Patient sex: M
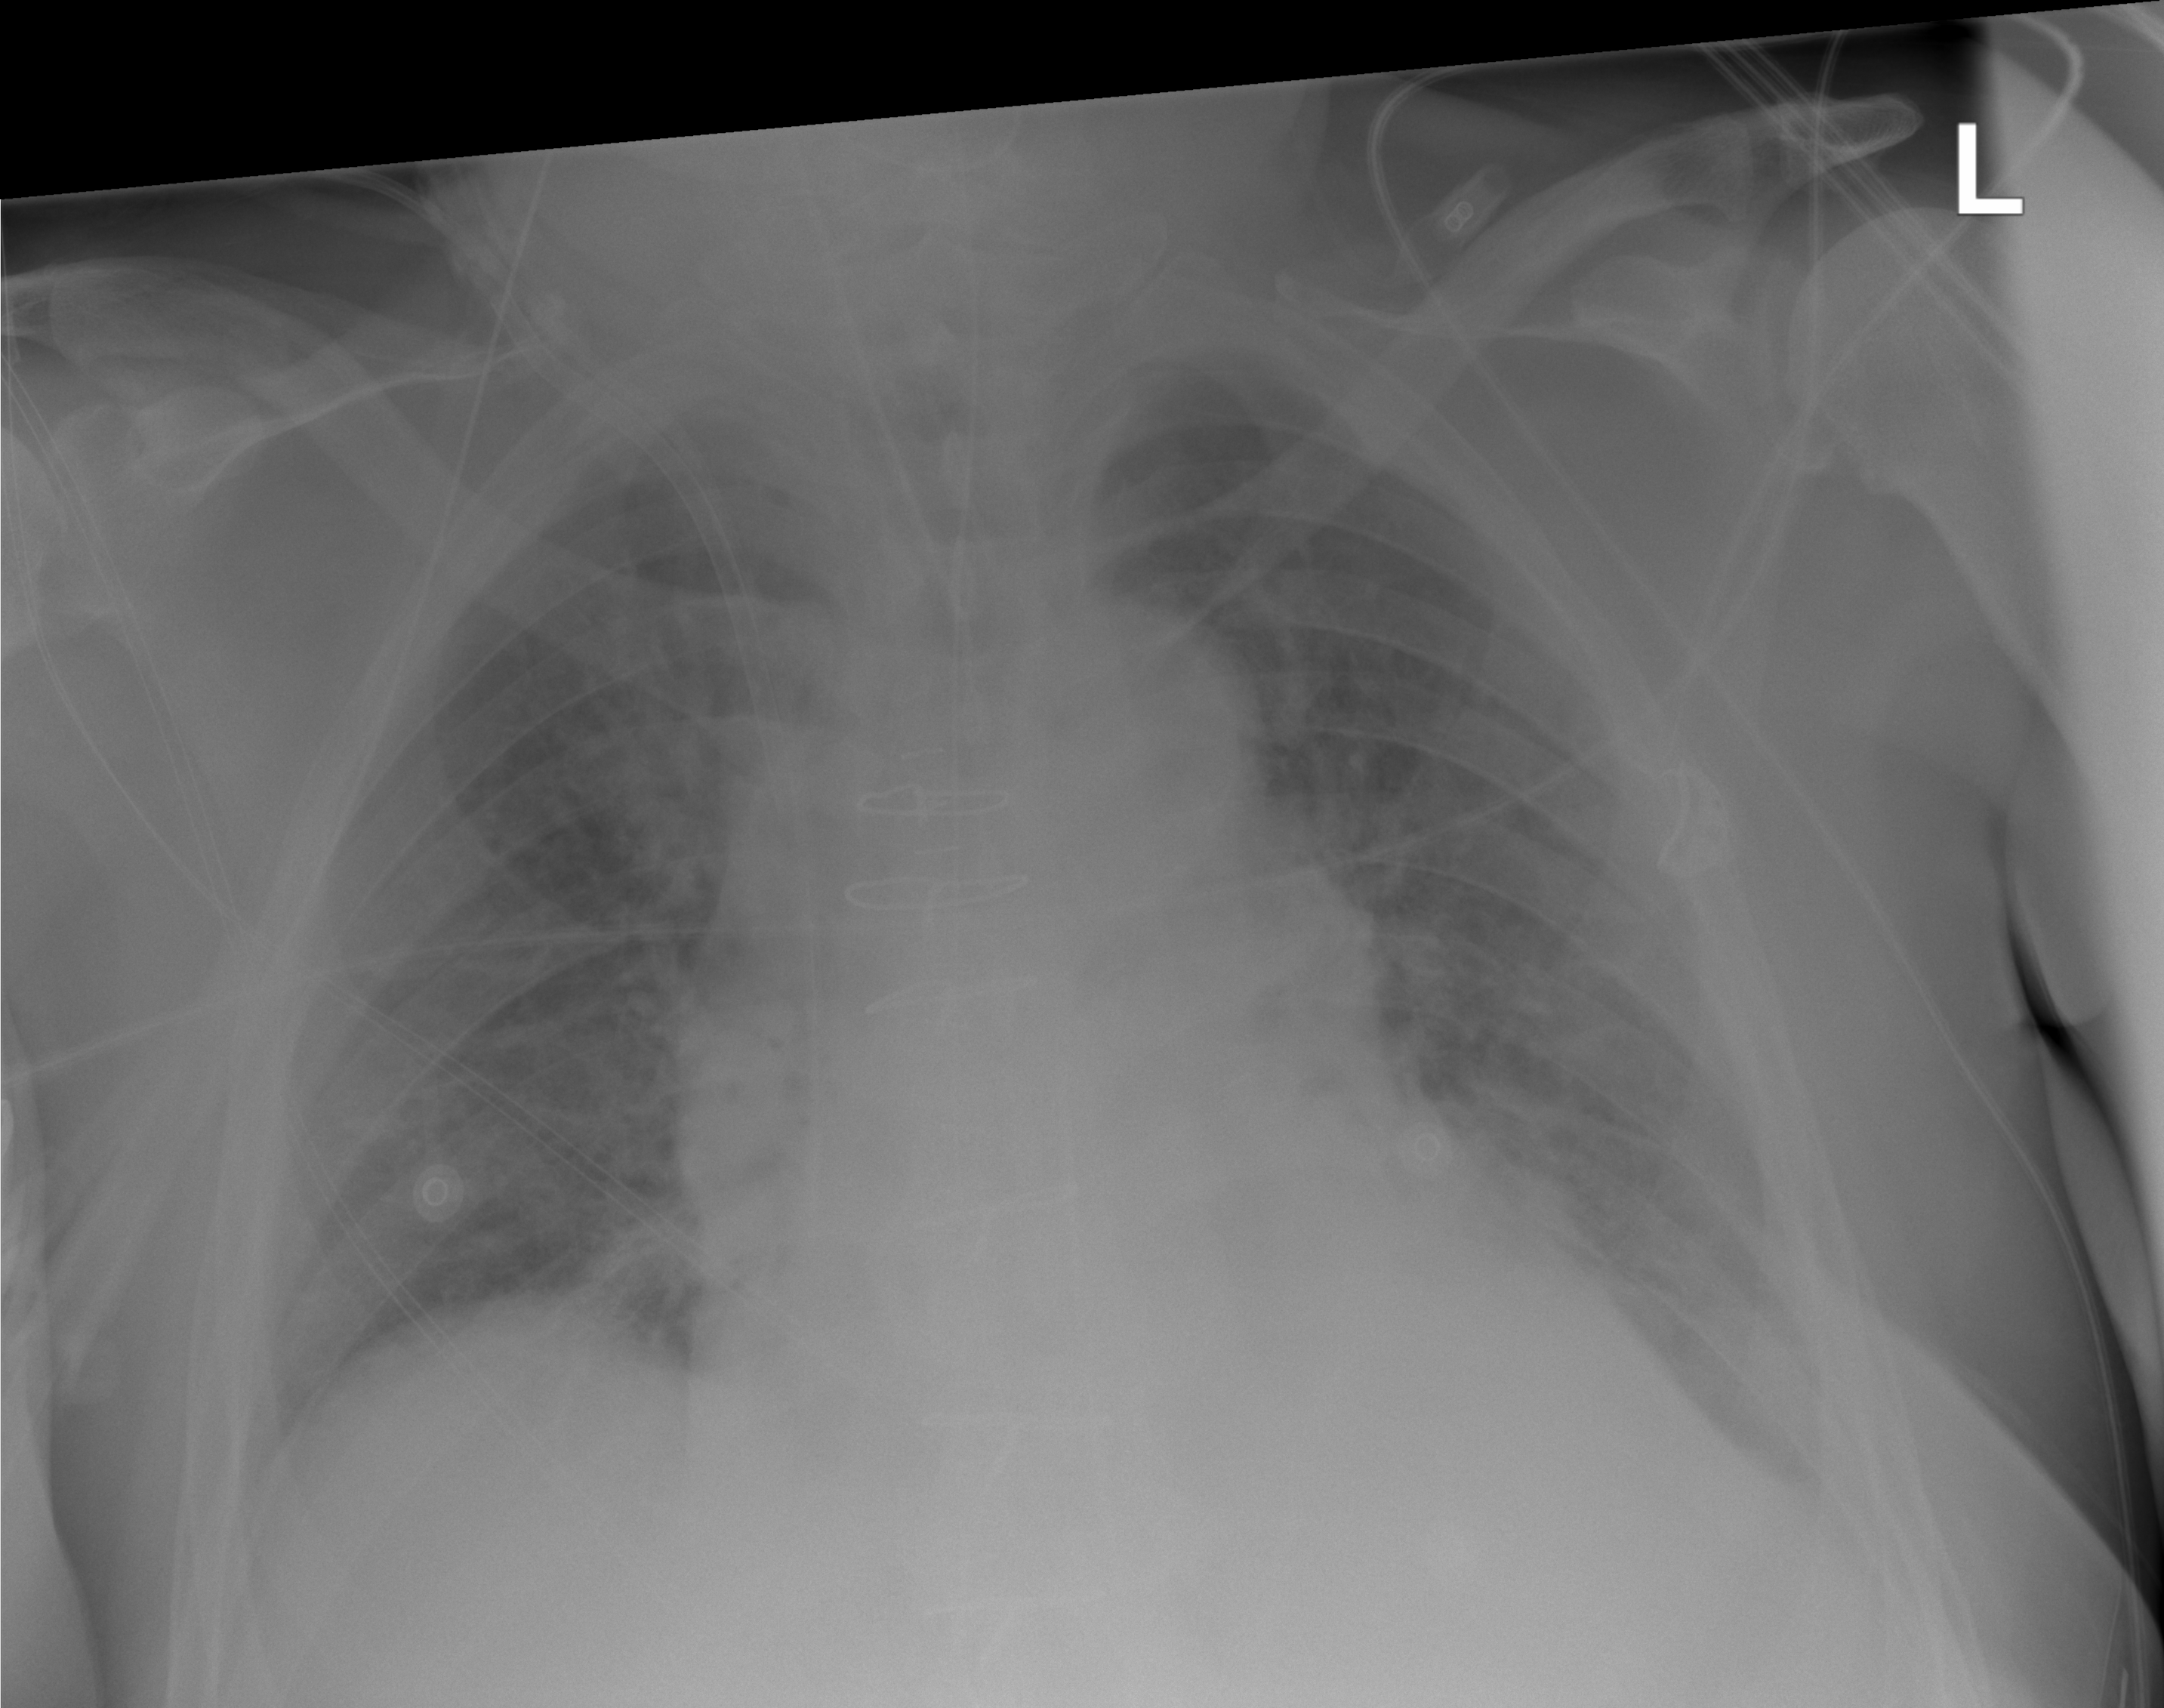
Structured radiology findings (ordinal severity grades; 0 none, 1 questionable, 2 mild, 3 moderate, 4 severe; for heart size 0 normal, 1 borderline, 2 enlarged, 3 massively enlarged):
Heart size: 0
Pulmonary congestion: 2
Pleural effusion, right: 0
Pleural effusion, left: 0
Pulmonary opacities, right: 2
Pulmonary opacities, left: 2
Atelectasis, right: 2
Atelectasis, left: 2